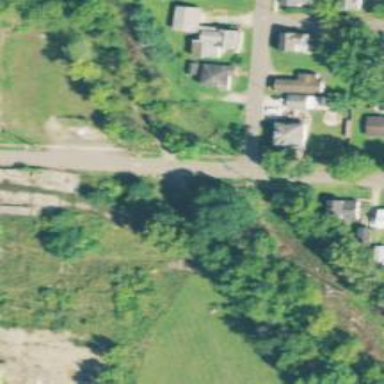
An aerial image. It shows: Abandoned light rail railway line.